Question: How do I create my HTML form based on rules I have in JSON ?
So I need to create a form like

My rules are in JSON as follows;
'''
{
"modules":[
{
"type":"navigation",
"container":"#header",
"title":"Top Navigation",
"attributes":{
"class":"topNavigation",
"id":"topNavigation"
}
},
{
"type":"content",
"title":"Hi Welcome to mobile development",
"subtitle":"Lorem ipsum dolor sit amet, consectetur adipisicing elit, sed do eiusmod tempor incididunt ut labore et dolore magna aliqua.",
"container":"#maincontent",
"attributes":{
"class":"topContent"
}
},
{
"type":"form",
"title":"Registration Form",
"action":"submit.aspx",
"name":"registrationform",
"container":"#maincontent",
"attributes":{
"class":"registrationform"
},
"fields":[
{
"id":"firstname",
"label":"First Name",
"name":"fname",
"type":"text",
"value":""
},
{
"id":"email",
"label":"Email",
"name":"email",
"type":"text",
"value":""
},
{
"id":"countries",
"label":"Country",
"name":"countries",
"type":"select",
"options":[
{
"value":"",
"text":"Select Country"
},
{
"value":"in",
"text":"India",
"selected":"true"
},
{
"value":"us",
"text":"United Stated"
},
{
"value":"uk",
"text":"United Kingdom"
},
{
"value":"cn",
"text":"Canada"
}
]
},
{
"id":"submit",
"name":"submit",
"type":"submit",
"value":"Submit"
}
],
"rules":
{
"fname" : "required",
"email" : {
"required": "true",
"email": "true"
}
},
"messages":
{
"fname" : "Enter your firstname",
"email" : {
"required": "Please enter a valid email address",
"minlength": "Please enter a valid email address"
}
}
}
]
}
'''
While I have used normal HTML/JS code to create such forms, I am not sure how to parse things/rules from JSON and then apply it to the HTML ?
I need to create the DOM for the HTML using JS as well...
Please provide me any similar references which I can have a look at.
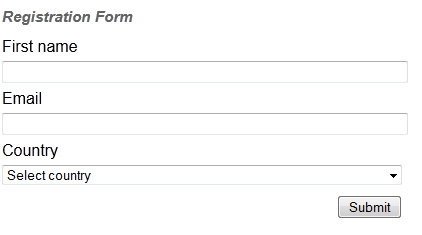
Answer: You can try something like this: <URL>
for fiddle i used a variable 'json'
'''
$.each(json.modules, function (i, items) {
$('<' + items.formElem + '/>').attr({
"action": items.action,
"name": items.name,
"class": items.attributes.class
}).appendTo('body');
$('<h1/>').text(items.title).appendTo('.registrationform');
});
'''
And in the ajax, this should be in the success function like this:
'''
success: function(data){
$.each(data.modules, function (i, items) {
$('<' + items.formElem + '/>').attr({
"action": items.action,
"name": items.name,
"class": items.attributes.class
}).appendTo('body');
$('<h1/>').text(items.title).appendTo('.registrationform');
});
}
'''
there are lot of other changes has to be made but this is just a shotest usage i did.
# json
'''
{
"modules": [{
"nav": "navigation",
"container": "#header",
"title": "Top Navigation",
"attributes": {
"class": "topNavigation",
"id": "topNavigation"
}
}, {
"page-content": "content",
"title": "Hi Welcome to mobile development",
"subtitle": "Lorem ipsum dolor sit amet, consectetur adipisicing elit, sed do eiusmod tempor incididunt ut labore et dolore magna aliqua.",
"container": "#maincontent",
"attributes": {
"class": "topContent"
}
}, {
"formElem": "form", //<-----------i targeted this
"title": "Registration Form",
"action": "submit.aspx",
"name": "registrationform",
"container": "#maincontent",
"attributes": {
"class": "registrationform"
}
...............
'''
# note:
'Its not a full answer i just appended the form and the title of the form'